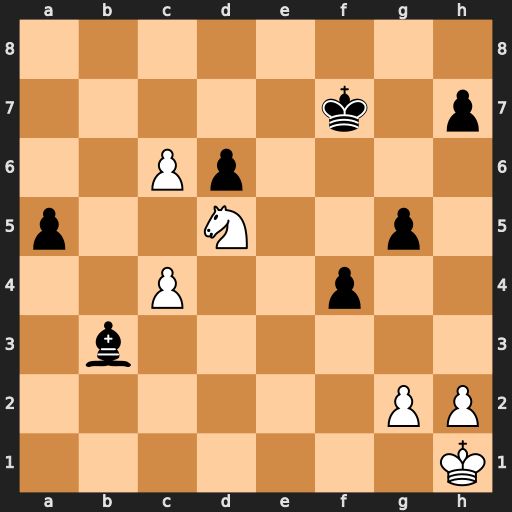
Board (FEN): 8/5k1p/2Pp4/p2N2p1/2P2p2/1b6/6PP/7K
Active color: w
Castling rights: -
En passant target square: -
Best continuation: c7 Bxc4 c8=Q